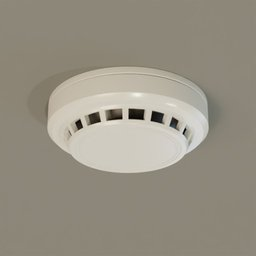
Label: electronics